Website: home-depot
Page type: payment
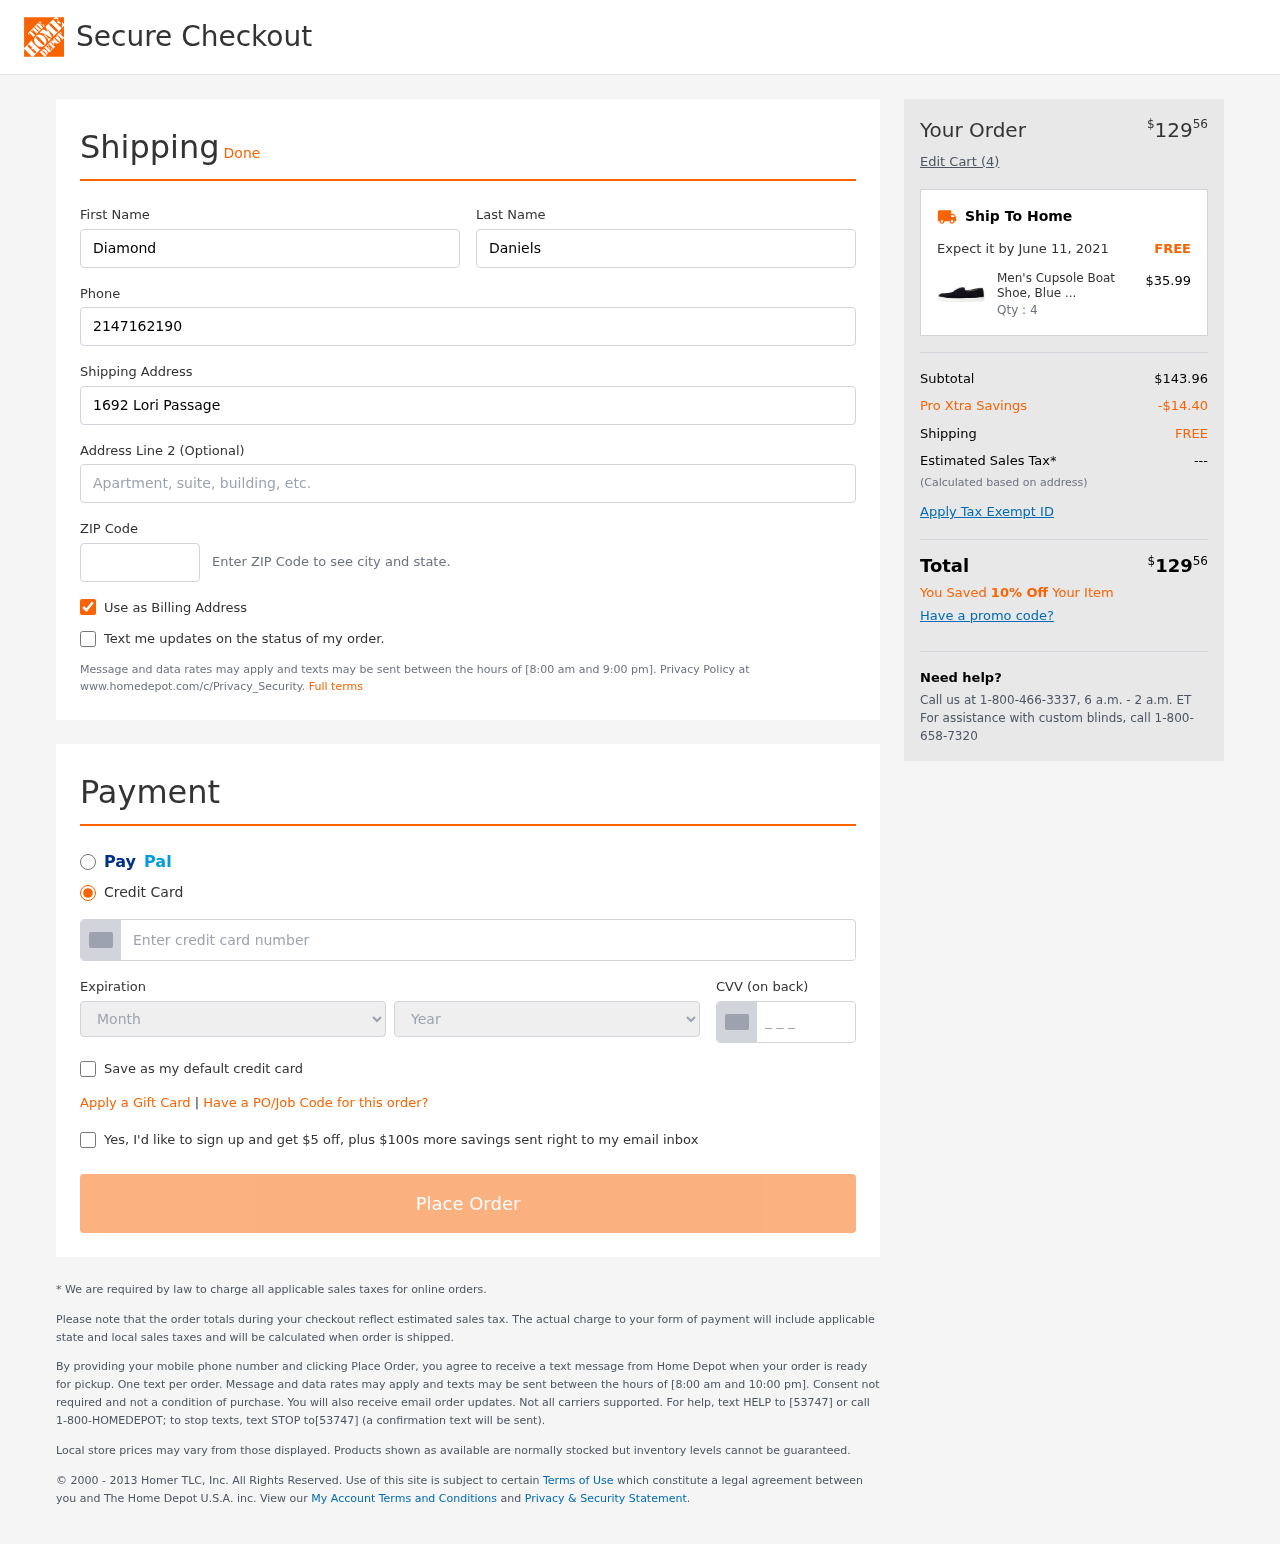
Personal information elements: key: PII_CARD_CVV
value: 2224
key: PII_CARD_EXPIRY_MONTH
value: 06
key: PII_CARD_EXPIRY_YEAR
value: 26
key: PII_CARD_NUMBER
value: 3435 7141 3274 727
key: PII_FIRSTNAME
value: Diamond
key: PII_LASTNAME
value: Daniels
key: PII_PHONE
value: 2147162190
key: PII_POSTCODE
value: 22261
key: PII_STREET
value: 1692 Lori Passage
Product elements: key: PRODUCT1_NAME
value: Men's Cupsole Boat Shoe, Blue Navy Suede, women 2
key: PRODUCT1_PRICE
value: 35.99
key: PRODUCT1_QUANTITY
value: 4
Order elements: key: ORDER_TOTAL
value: $12956
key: ORDER_NUM_ITEMS
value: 4
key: ORDER_DELIVERY_DATE
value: June 11, 2021
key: ORDER_SUBTOTAL
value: $143.96
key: ORDER_DISCOUNT
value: -$14.40
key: ORDER_SHIPPING_COST
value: FREE